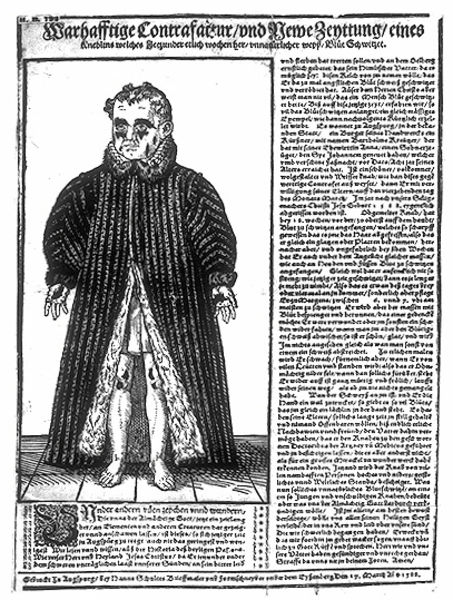
Titel: Bildnis eines blutschwitzenden Knaben in Augsburg
Künstler: Hans d.Ä. Schultes
Institution: (Seriendruck)
Schlagwörter: fuß, hand, kopf, mann, weiß, frankreich, frisur, mund, nase, ohr, schwarz, hochformat, rock, bart, augen, barock, falten, gesicht, kragen, mensch, mord, pelz, rahmen, bild, bildnis, hände, porträt, figur, haare, mantel, kind, gotik, ohren, renaissance, beine, füße, schrift, grafik, spalten, französisch, könig, karikatur, deutsch, knie, fussboden, barfuss, tusche, blut, buch, kniee, druck, schwarz-weiß, stich, titel, seite, illustration, text, verbrecher, zeitung, buchstaben, initiale, überschrift, medizin, buchdruck, buchseite, flecken, wunden, wundmale, krankheit, schmerz, mittelalter, wams, zeilen, fraktur, flugblatt, altdeutsch, buchmalerei, male, majuskel, warhafftige, sünder, gutenberg, verletzungen, sereindruck, dicker, überspitzt, meine, handdruck, wahrhaftig, behinderung